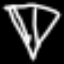
Label: diamond